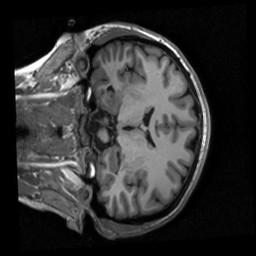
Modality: T1w
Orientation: coronal
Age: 23
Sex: female
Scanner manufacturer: siemens
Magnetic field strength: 3 T
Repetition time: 2.53 s
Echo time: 0.00267 s